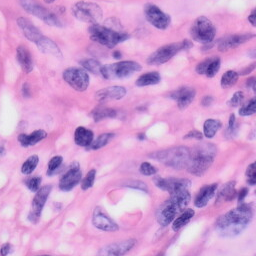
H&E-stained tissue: Skin